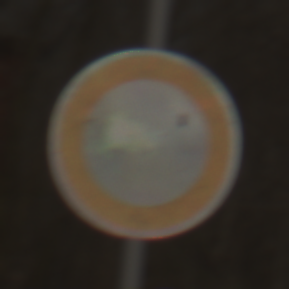
Verkehrszeichen: VerbotFahrzeugeAllerArt
Umgebung: Outdoor, Nature
Tageszeit: MorningAfternoon
Wetter: PartlyCloudy
Licht: Natural
Jahreszeit: Winter
Kontrast: MediumContrast